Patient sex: F
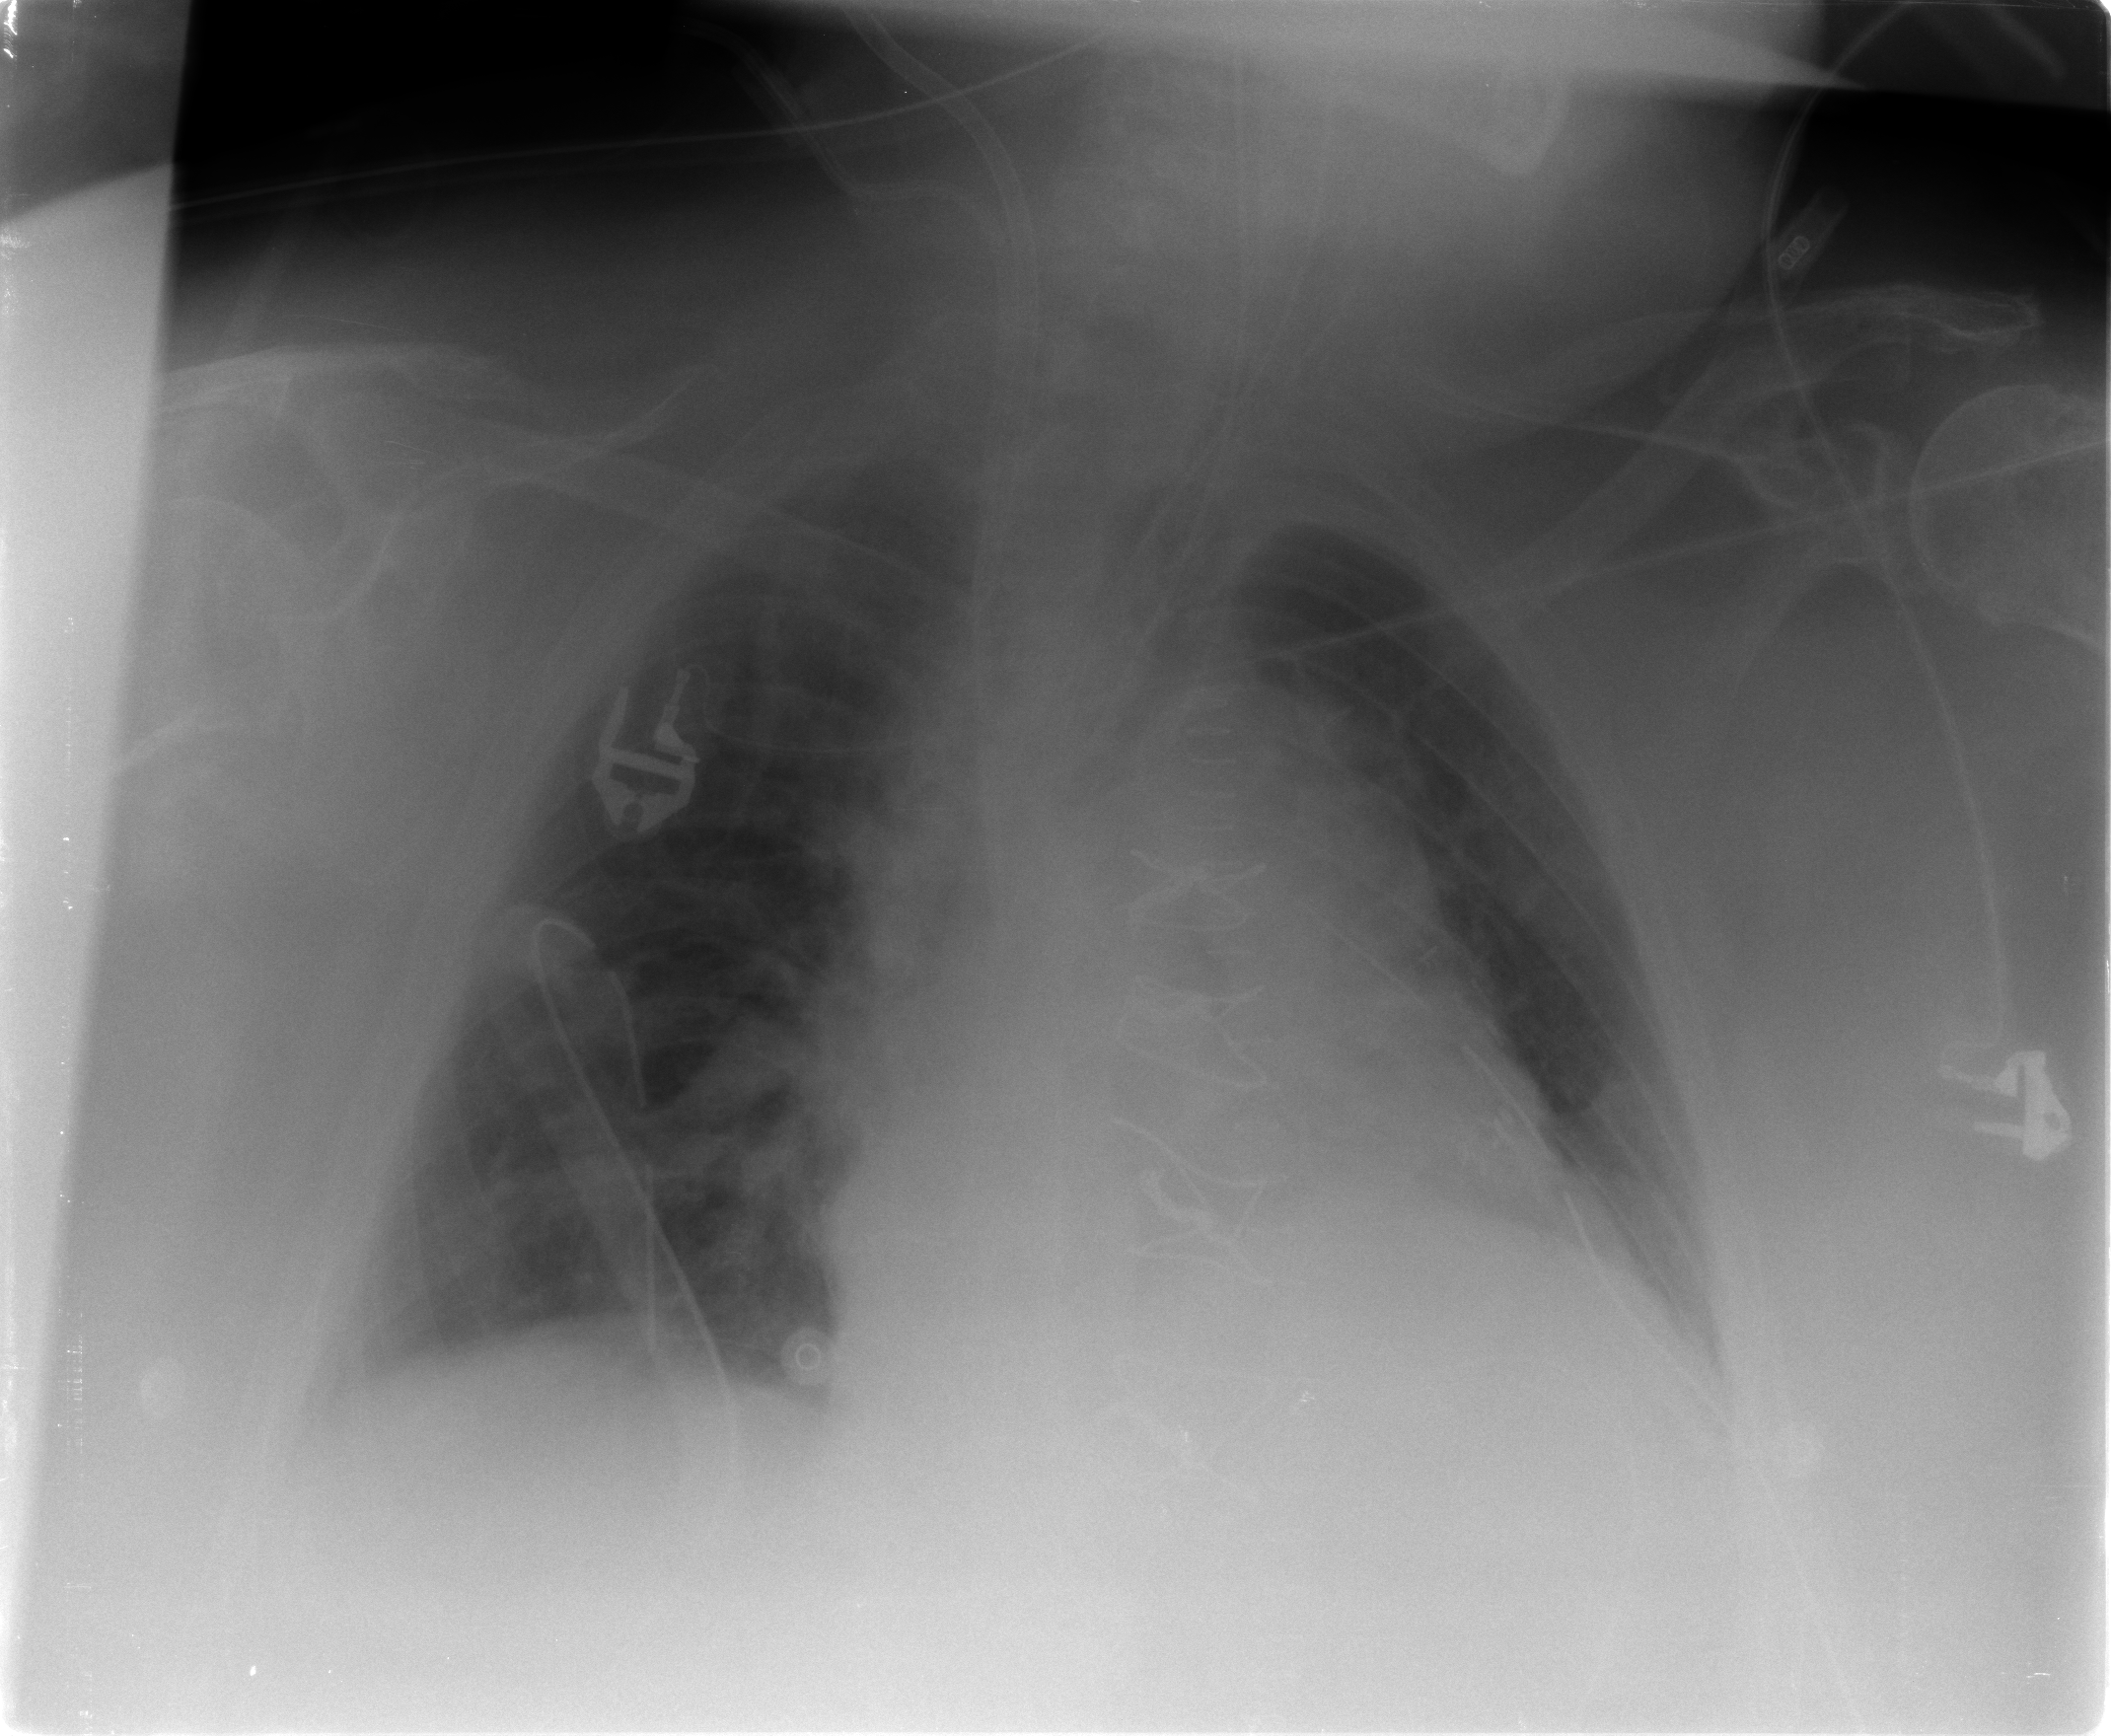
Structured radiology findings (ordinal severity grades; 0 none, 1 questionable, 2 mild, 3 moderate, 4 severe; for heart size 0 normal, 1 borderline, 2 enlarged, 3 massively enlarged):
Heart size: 2
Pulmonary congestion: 2
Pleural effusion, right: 1
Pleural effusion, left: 2
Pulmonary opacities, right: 0
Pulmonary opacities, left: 0
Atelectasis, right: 2
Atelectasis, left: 2